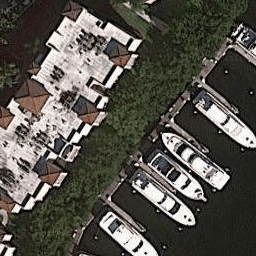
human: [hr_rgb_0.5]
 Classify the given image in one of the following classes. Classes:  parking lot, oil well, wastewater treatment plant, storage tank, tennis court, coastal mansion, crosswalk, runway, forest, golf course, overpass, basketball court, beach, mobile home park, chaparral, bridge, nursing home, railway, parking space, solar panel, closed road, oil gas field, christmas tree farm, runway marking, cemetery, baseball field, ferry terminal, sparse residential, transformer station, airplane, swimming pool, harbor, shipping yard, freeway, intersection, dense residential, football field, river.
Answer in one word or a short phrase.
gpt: harbor